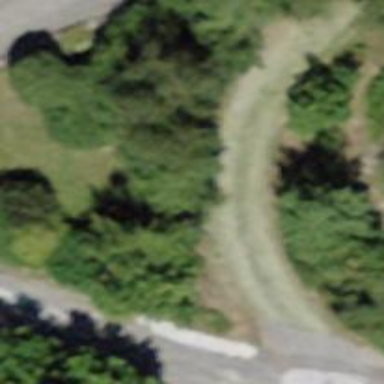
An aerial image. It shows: Unpaved driveway used as service road.